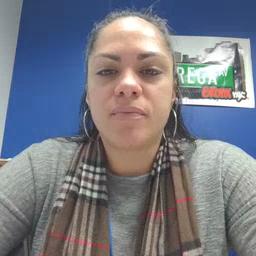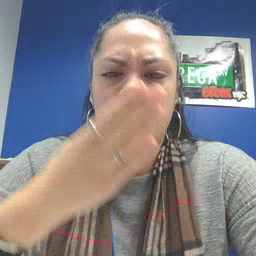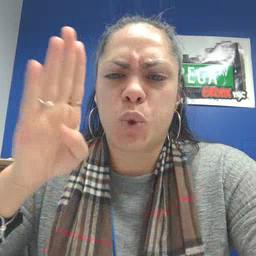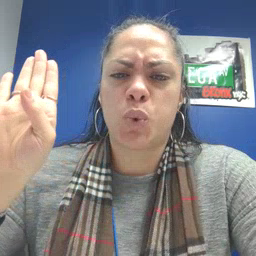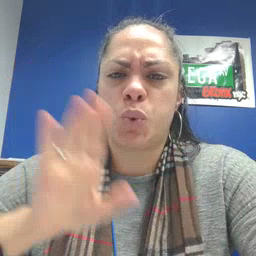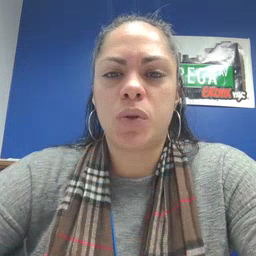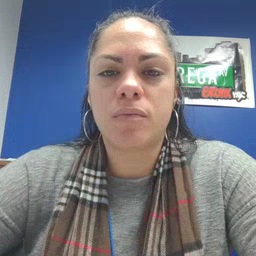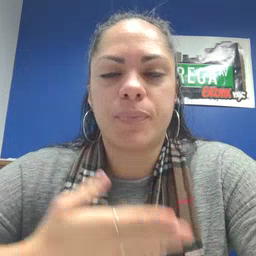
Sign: blue